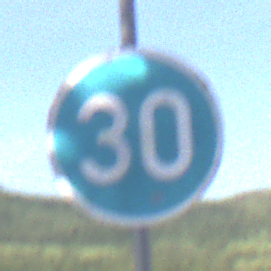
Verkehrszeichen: VorgeschriebeneMindestgeschwindigkeit
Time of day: MorningAfternoon
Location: Outdoor (RoadRail)
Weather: PartlyCloudy
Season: NotSpecified
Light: Natural